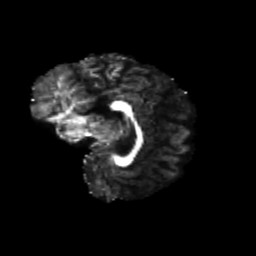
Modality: FA
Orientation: sagittal
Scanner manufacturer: siemens
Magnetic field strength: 3 T
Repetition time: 4.16 s
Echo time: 0.0806 s